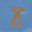
Label: 8